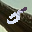
Label: 5